Field crop: maize
Growth stage: 2
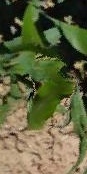
Species: maize